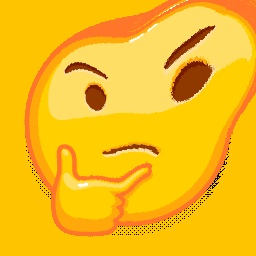
Label: emoji